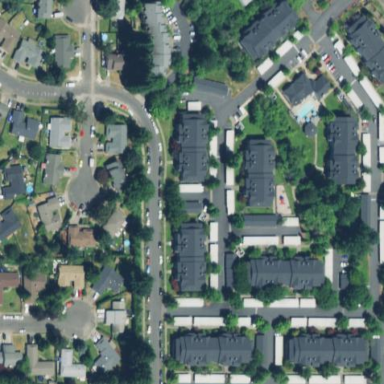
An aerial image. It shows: Residential area with apartments.